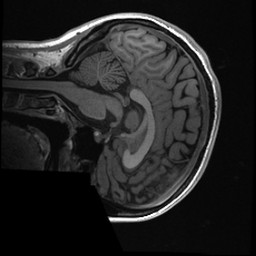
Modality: T1w
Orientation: sagittal